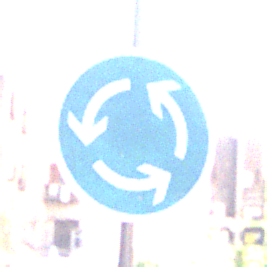
Verkehrszeichen: Kreisverkehr
Umgebung: Outdoor, Urban
Tageszeit: MorningAfternoon
Wetter: Clear
Licht: Natural
Jahreszeit: NotSpecified
Kontrast: LowContrast